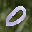
Label: 0